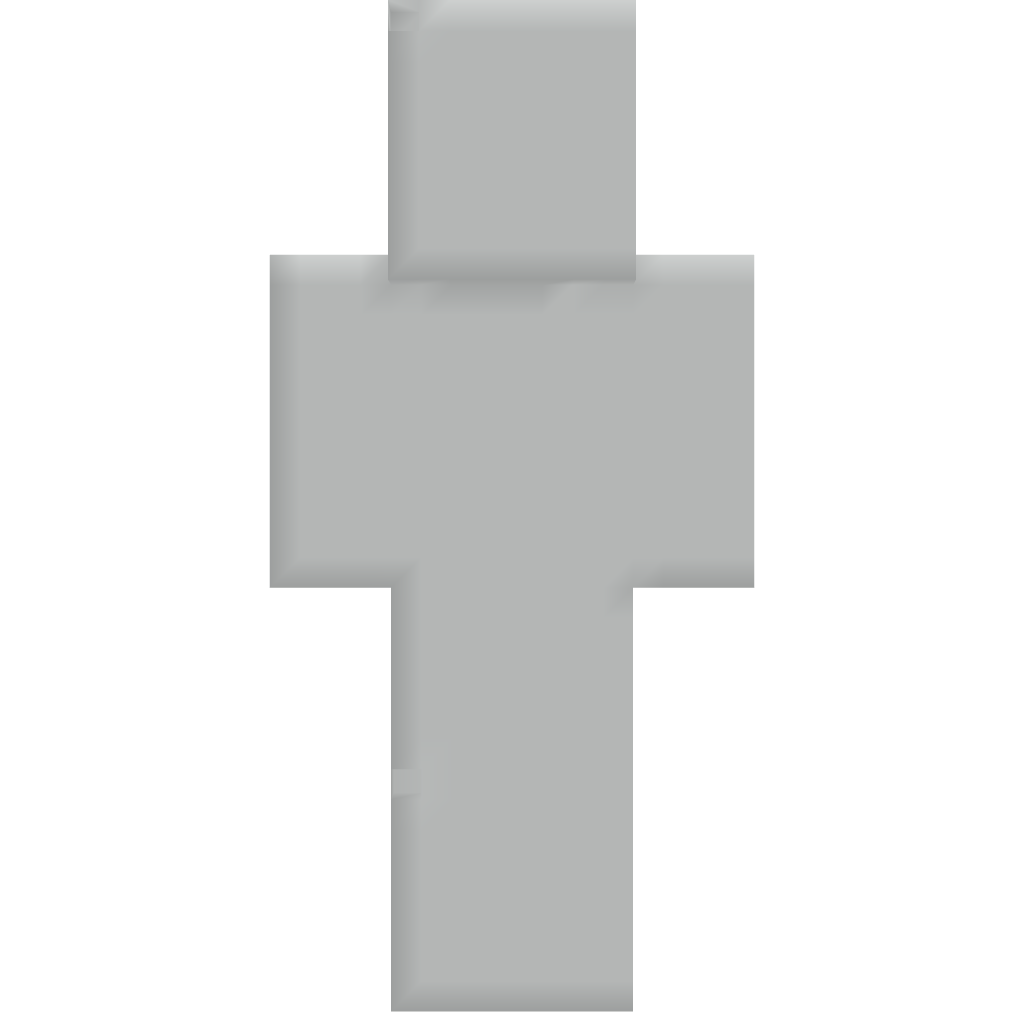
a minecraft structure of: Skin Dummy